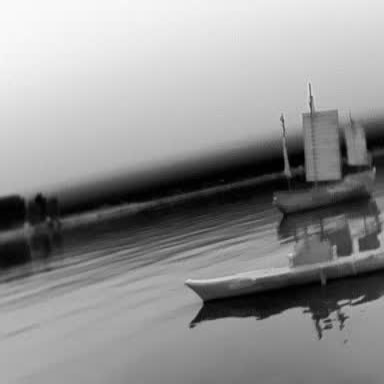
There is a sailboat in the infrared image.